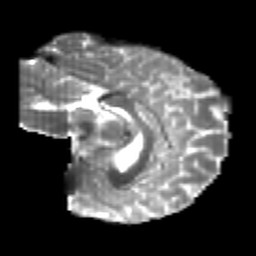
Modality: T2w
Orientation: sagittal
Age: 22
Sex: female
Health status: healthy
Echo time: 0.074 s